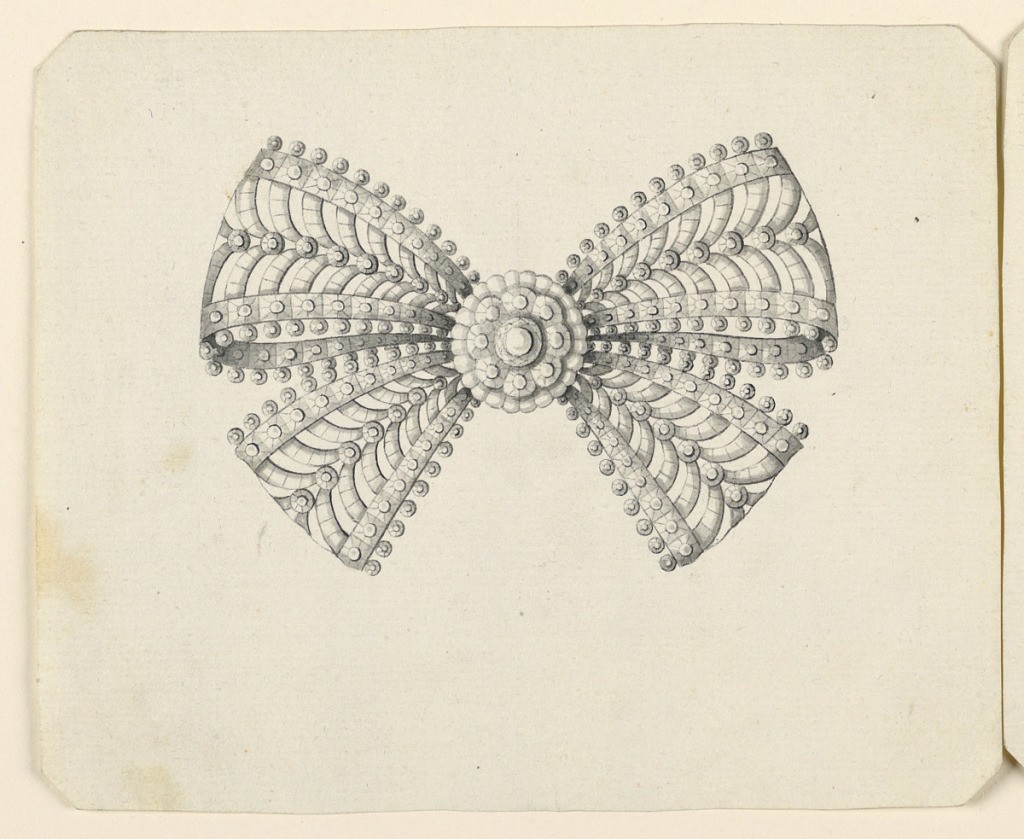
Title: Design for a Brooch
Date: late 18th century
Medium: Pen and black ink, brush and gray watercolor on off-white laid paper
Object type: Drawing
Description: Jewelry design for a brooch. A knot of laced ribbon, à jour. In the center, a rosette. The inside of the ribon with an arcade motif. Outside, rows of round beads. Beveled corners.